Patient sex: M
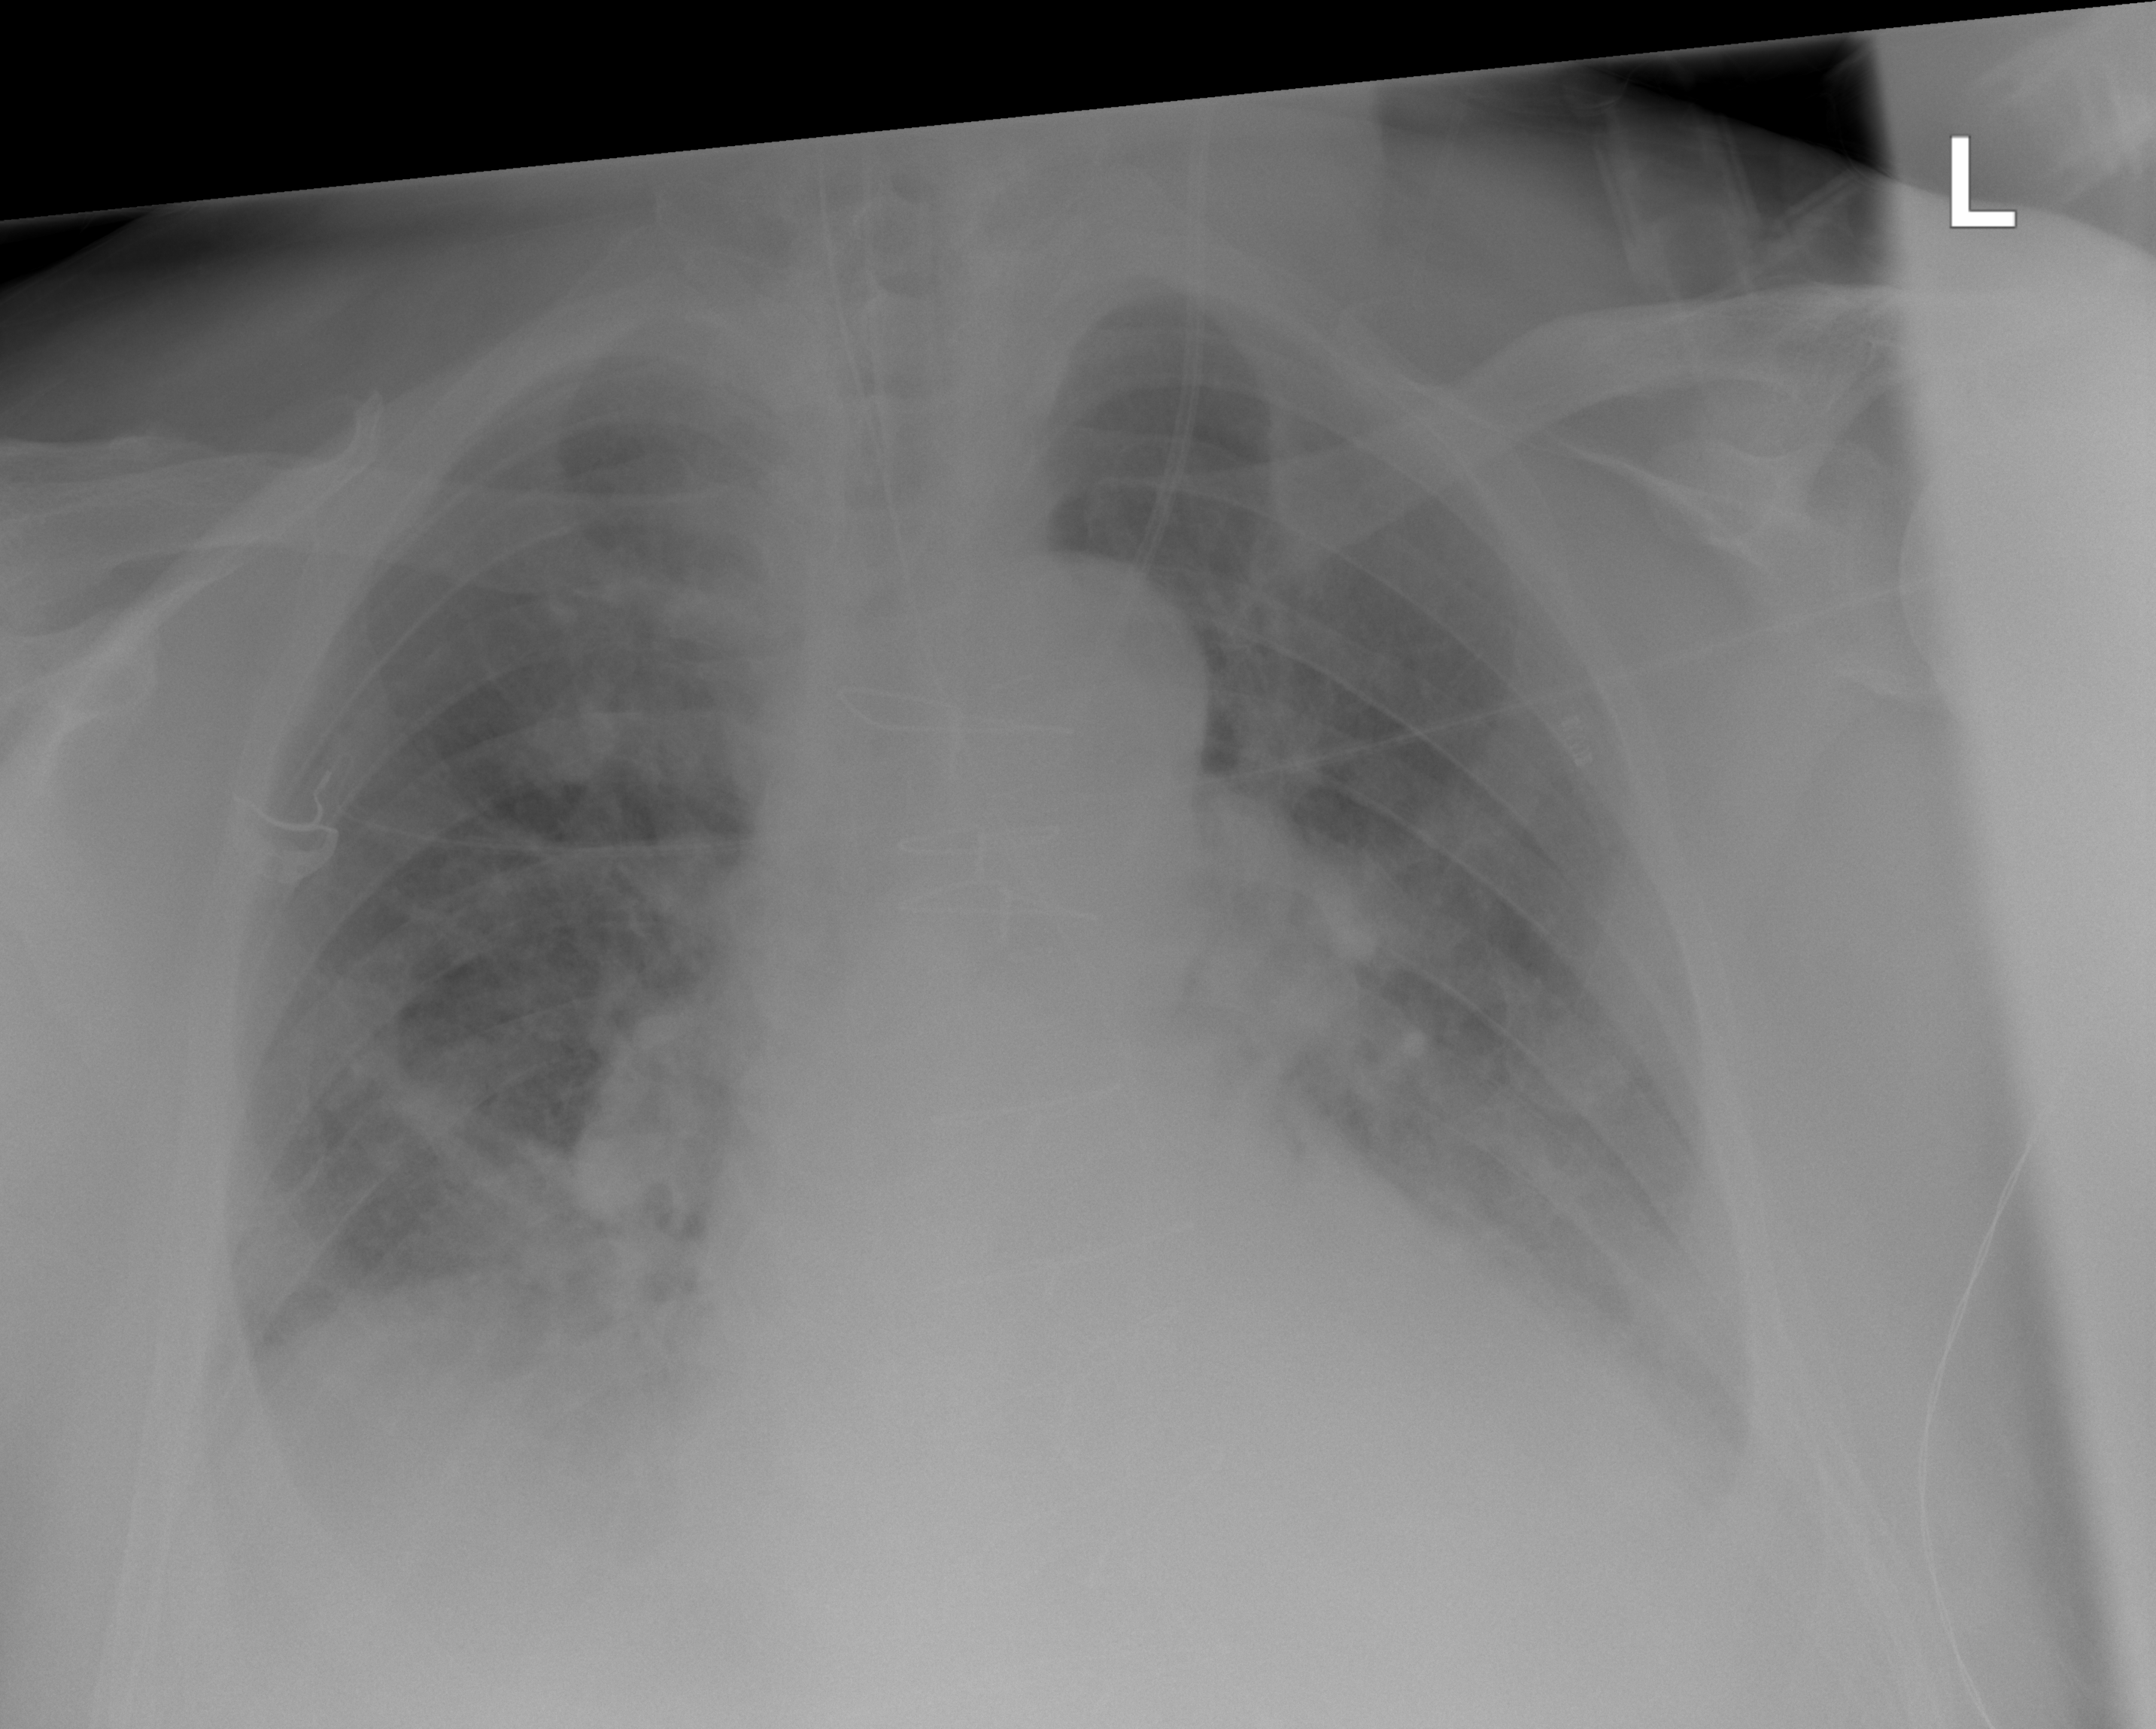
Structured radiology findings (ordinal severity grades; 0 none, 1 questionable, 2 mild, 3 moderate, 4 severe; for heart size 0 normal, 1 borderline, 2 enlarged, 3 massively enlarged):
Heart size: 2
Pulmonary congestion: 3
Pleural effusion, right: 2
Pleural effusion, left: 2
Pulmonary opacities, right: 2
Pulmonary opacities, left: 2
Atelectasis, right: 2
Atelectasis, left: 2